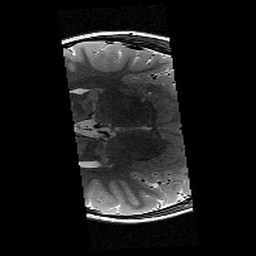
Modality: T2w
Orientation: axial
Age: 12
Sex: male
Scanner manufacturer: siemens
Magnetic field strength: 3 T
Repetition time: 9.23 s
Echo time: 0.067 s